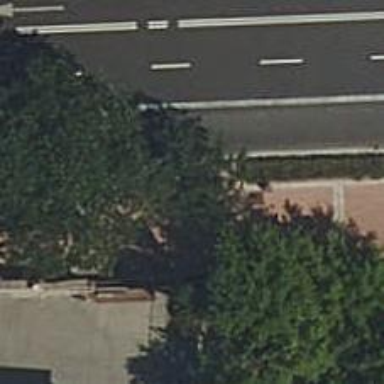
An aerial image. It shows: Bus stop with sheltered platform for public transport.